Question: I am using android sdk 4.0.3 ,I have created an Emulator of it.
Now I have a problem that the emulator is showing the Disabled
DPAD Buttons .I have set up the Hardware keyboard present and display skin with buttons option in configuration.
So i just want to enable the Dpad Buttons on emulator

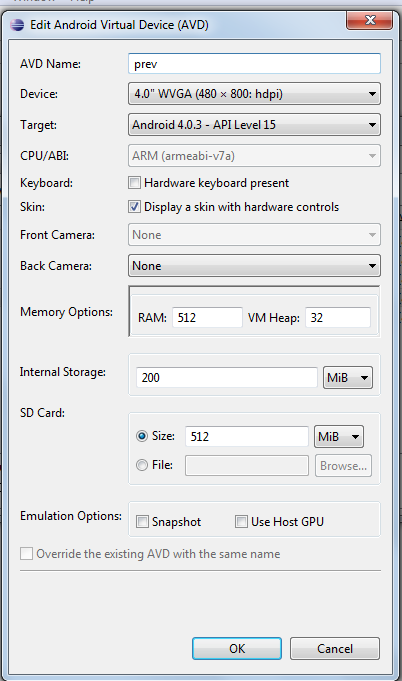
Answer: Every emulated device is based on a more or less real device, which you chose as '4.0" WVGA (480x800:hdpi)' this doesnt only concern the resolution of your emulated device bur also its hardware features. In the main screen of the avd-manager enter the tab that says device definitions. there you can edit your chosen device and you will find the dpad under input.